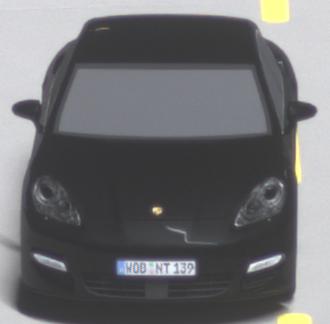
Make: Porsche
Model: Panamera
Detailed model: Panamera (970)
Model produced from: 2010/05
Model produced until: 2013/04
Doors: 5
Color: black
Road condition: dry road
Daytime: not specified
Contrast: high contrast